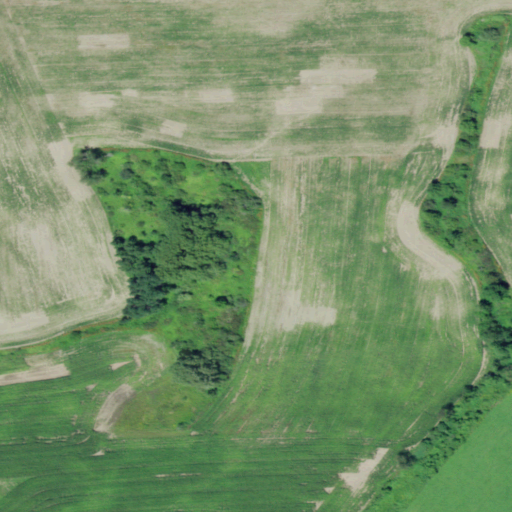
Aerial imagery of mountain in New York named Top Notch containing cultivated crops, woody wetlands, pasture, and shrub